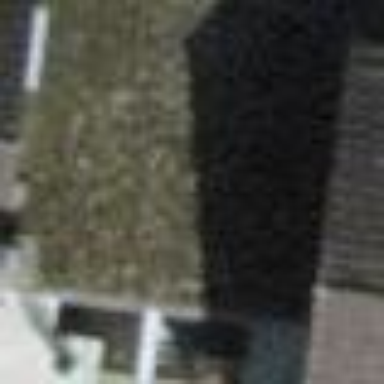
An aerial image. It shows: Building with flat roof.